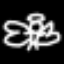
Label: angel